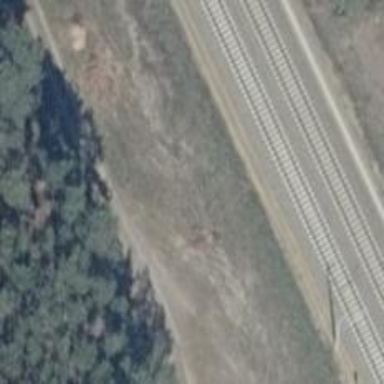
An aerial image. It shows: Grassy track road with grade 4 track type.